Question: I am new to android. Now I am trying to create a slider bar. Now I have created a slider bar. Now I want to show popup when I click the icon in Action bar.
When I extents activity the popup is working fine. But when I change into extents Fragment I can not use the popup. Please let me know any idea or any example for popup in Fragment page.
'''
public void popup_window() {
View menuItemView = findViewById(R.id.menu_popup);
PopupMenu popupMenu = new PopupMenu(this, menuItemView);
popupMenu.getMenuInflater().inflate(R.menu.list_, popupMenu.getMenu());
popupMenu.setOnMenuItemClickListener(new PopupMenu.OnMenuItemClickListener() {
public boolean onMenuItemClick(MenuItem item) {
switch (item.getItemId()) {
case R.id.action_ticket:
Intent intdn = new Intent(List_Activity.this,List_Activity.class);
intdn.addFlags(Intent.FLAG_ACTIVITY_CLEAR_TOP | Intent.FLAG_ACTIVITY_CLEAR_TASK);
startActivity(intdn);
break;
case R.id.action_survey:
Toast.makeText(getApplicationContext(),"Under Construction ",Toast.LENGTH_LONG).show();
break;
case R.id.action_service_request:
Toast.makeText(getApplicationContext(),"Under Construction ",Toast.LENGTH_LONG).show();
break;
default:
break;
}
return true;
}
});
popupMenu.show();
}
'''
I am getting error:-

Lots of error. Please help me to solve this issue. Thanks in advance.
LogCat Error Message:-
'''
FATAL EXCEPTION: main
java.lang.IllegalStateException: MenuPopupHelper cannot be used without an anchor
at com.android.internal.view.menu.MenuPopupHelper.show(MenuPopupHelper.java:101)
at android.widget.PopupMenu.show(PopupMenu.java:108)
at com.example.sample.Testing_Fragment1.popup_window(Testing_Fragment1.java:262)
at com.example.sample.Testing_Fragment1.onOptionsItemSelected(Testing_Fragment1.java:227)
at android.app.Fragment.performOptionsItemSelected(Fragment.java:1801)
at android.app.FragmentManagerImpl.dispatchOptionsItemSelected(FragmentManager.java:1959)
at android.app.Activity.onMenuItemSelected(Activity.java:2551)
at com.android.internal.policy.impl.PhoneWindow.onMenuItemSelected(PhoneWindow.java:980)
at com.android.internal.view.menu.MenuBuilder.dispatchMenuItemSelected(MenuBuilder.java:735)
at com.android.internal.view.menu.MenuItemImpl.invoke(MenuItemImpl.java:149)
at com.android.internal.view.menu.MenuBuilder.performItemAction(MenuBuilder.java:874)
at com.android.internal.view.menu.ActionMenuView.invokeItem(ActionMenuView.java:547)
at com.android.internal.view.menu.ActionMenuItemView.onClick(ActionMenuItemView.java:115)
at android.view.View.performClick(View.java:4204)
at android.view.View$PerformClick.run(View.java:17355)
at android.os.Handler.handleCallback(Handler.java:725)
at android.os.Handler.dispatchMessage(Handler.java:92)
at android.os.Looper.loop(Looper.java:137)
at android.app.ActivityThread.main(ActivityThread.java:5041)
at java.lang.reflect.Method.invokeNative(Native Method)
at java.lang.reflect.Method.invoke(Method.java:511)
at com.android.internal.os.ZygoteInit$MethodAndArgsCaller.run(ZygoteInit.java:793)
at com.android.internal.os.ZygoteInit.main(ZygoteInit.java:560)
at dalvik.system.NativeStart.main(Native Method)
'''
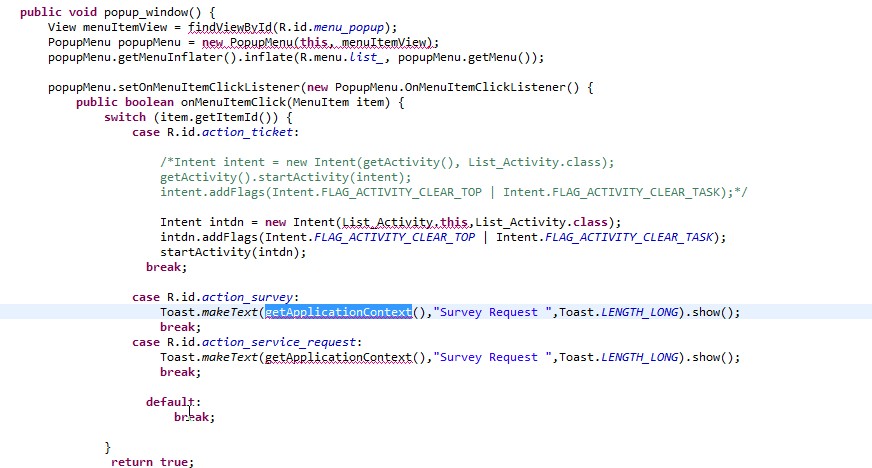
Answer: > When I extents activity the popup is working fine. But when I change
into extents Fragment I can not use the popup.
you can call 'findViewById()' directly for 'Activity', however as you are using a 'Fragment', youo will need a view object to call 'findViewById()'.
eg. getView().findViewById();
1. View - findViewById()
2. Activity - findViewById() getView() --This will return the root view for the fragment, with this you can call findViewById()
> new PopupMenu(this, menuItemView);
Here popup menu requires 'Context', passed as first parameter. You can use 'this' if you are in activity, however in Fragment you need to use 'getActivity()' instead of 'this'
<URL>
> new Intent(List_Activity.this,List_Activity.class);
this is wrong, Actually it should be package context and class
'packageContext' --- A Context of the application package implementing this class.
'class' --- The component class that is to be used for the intent.
Use 'getActivity().getApplicationContext()' instead of just 'getApplicationContext()' whenever you want to display 'Toast' from 'Fragment'
So your code will look like
'''
public void popup_window() {
View menuItemView = getView().findViewById(R.id.menu_popup);
PopupMenu popupMenu = new PopupMenu(getActivity(), menuItemView);
popupMenu.getMenuInflater().inflate(R.menu.list_, popupMenu.getMenu());
popupMenu.setOnMenuItemClickListener(new PopupMenu.OnMenuItemClickListener() {
public boolean onMenuItemClick(MenuItem item) {
switch (item.getItemId()) {
case R.id.action_ticket:
Intent intdn = new Intent(getActivity(),List_Activity.class); // Your nxt activity name instead of List_Activity
intdn.addFlags(Intent.FLAG_ACTIVITY_CLEAR_TOP | Intent.FLAG_ACTIVITY_CLEAR_TASK);
getActivity().startActivity(intdn);
break;
case R.id.action_survey:
Toast.makeText(getActivity().getApplicationContext(),"Under Construction ",Toast.LENGTH_LONG).show();
break;
case R.id.action_service_request:
Toast.makeText(getActivity().getApplicationContext(),"Under Construction ",Toast.LENGTH_LONG).show();
break;
default:
break;
}
return true;
}
});
popupMenu.show();
}
'''
UPDATE:
> java.lang.IllegalStateException: MenuPopupHelper cannot be used
without an anchor
You get this exception because the Anchor view for this popup is null I guess. Hence whenever system tries to show the popup, it gives you this exception.
Just check the 'tryShow()' in
<URL>
Also refer to <URL> on SO by